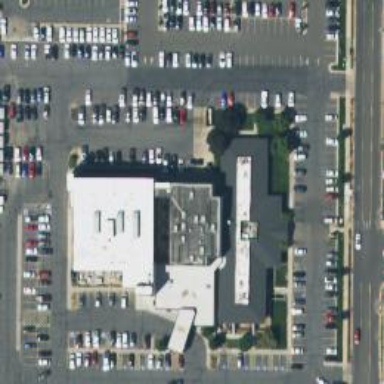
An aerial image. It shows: Clinic building.